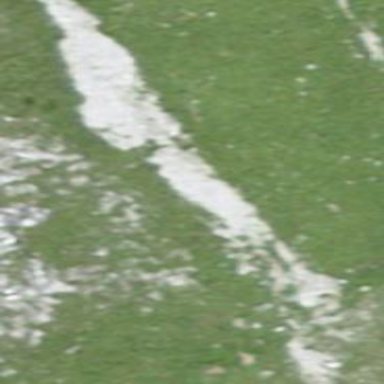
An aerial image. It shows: Natural scree.